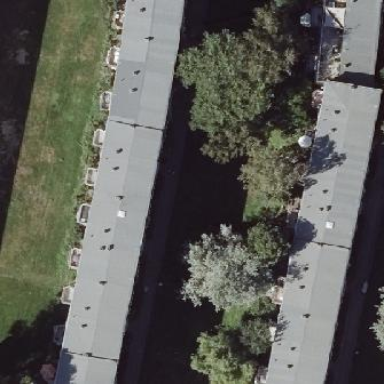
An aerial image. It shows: Apartment building with flat roof.